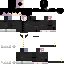
A female skeleton skin with dark skin, wearing blonde bald dressed in a black robe top and black pants, featuring a closed mouth.